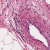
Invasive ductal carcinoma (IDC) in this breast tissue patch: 0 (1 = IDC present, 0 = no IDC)